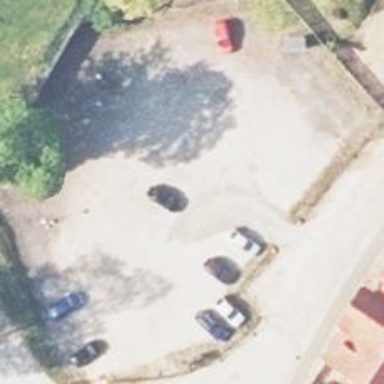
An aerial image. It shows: Parking area with fine gravel surface.